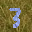
Label: 3